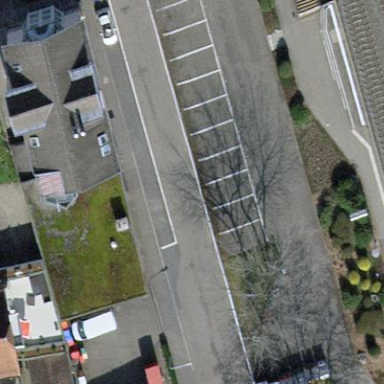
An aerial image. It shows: Street-side parking area with asphalt surface. It is designed for park and ride purposes.